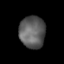
Tissue: lung
Cell type: Endothelial cells
Senescence score: 0.651
Nuclear area (px): 809
Mean DAPI intensity: 93.975